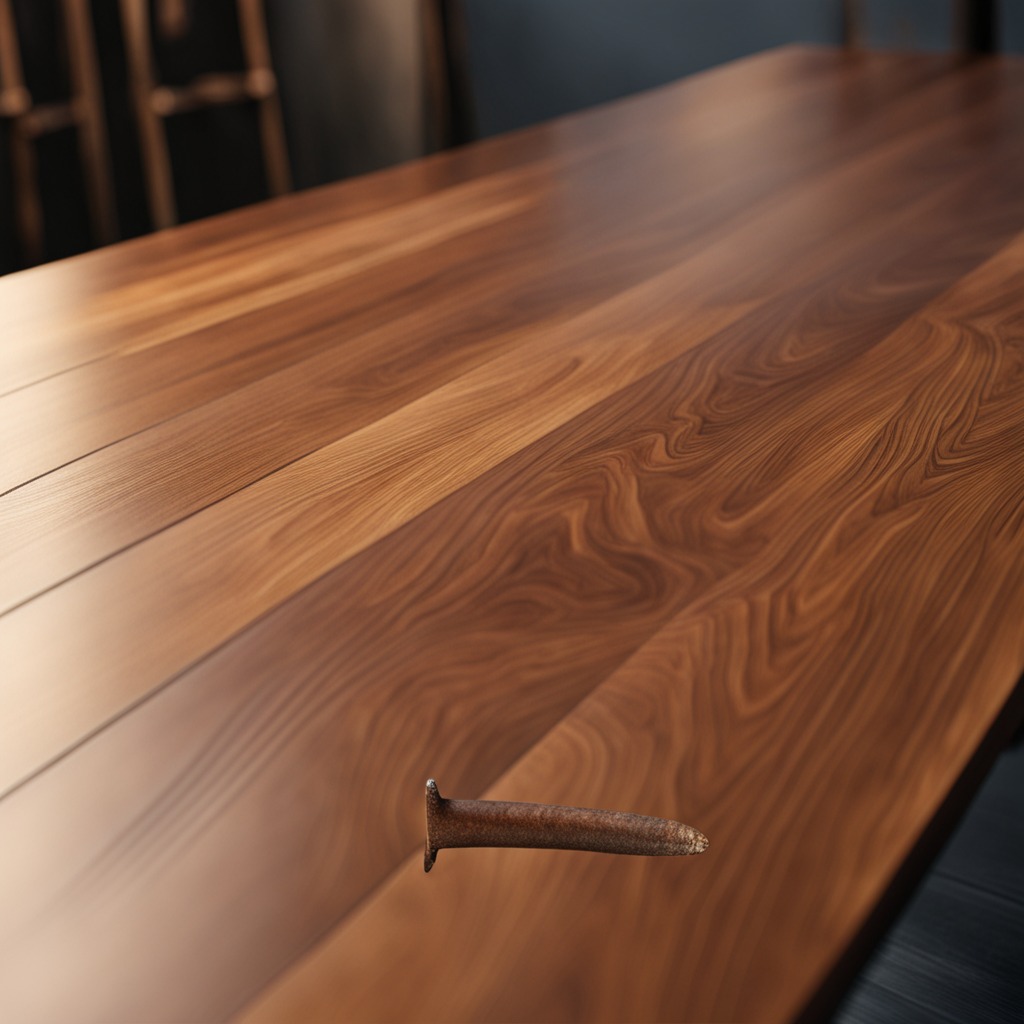
A nail is lying on the wooden table.